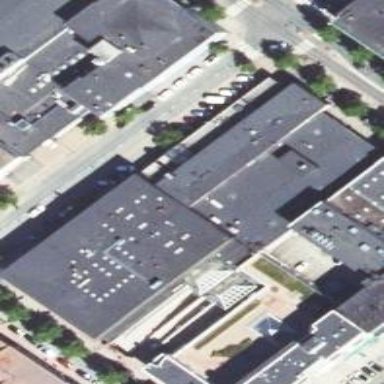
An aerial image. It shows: Part of the building is dedicated to retail space.